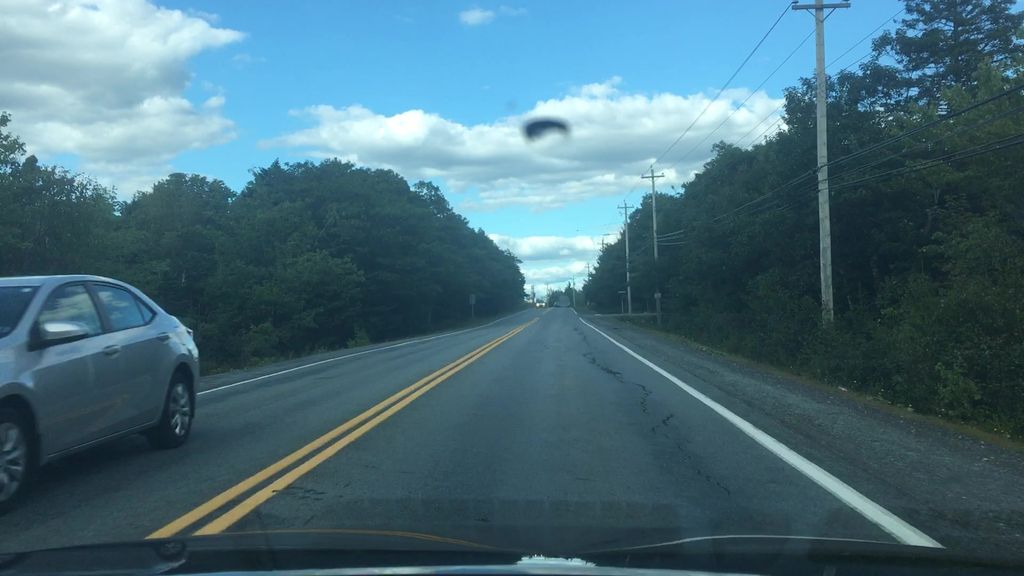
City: halifax